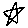
Label: star